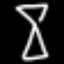
Label: hourglass